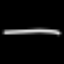
Label: line